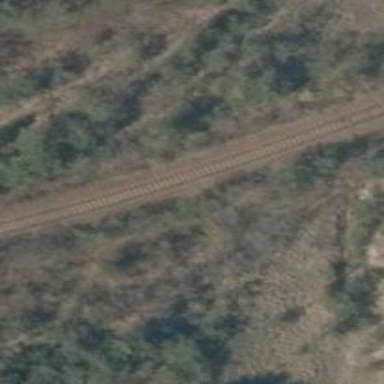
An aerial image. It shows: Abandoned railway.